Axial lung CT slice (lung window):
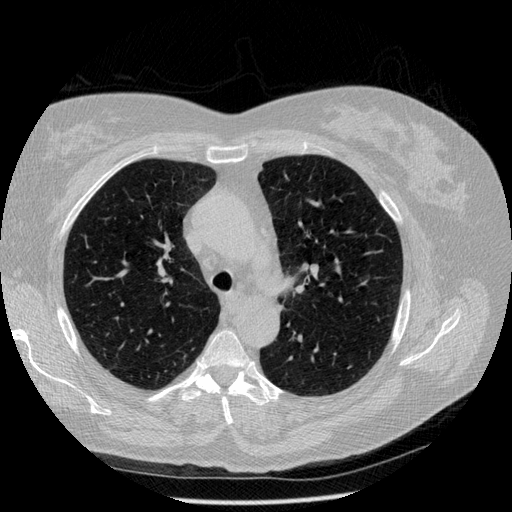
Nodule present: no